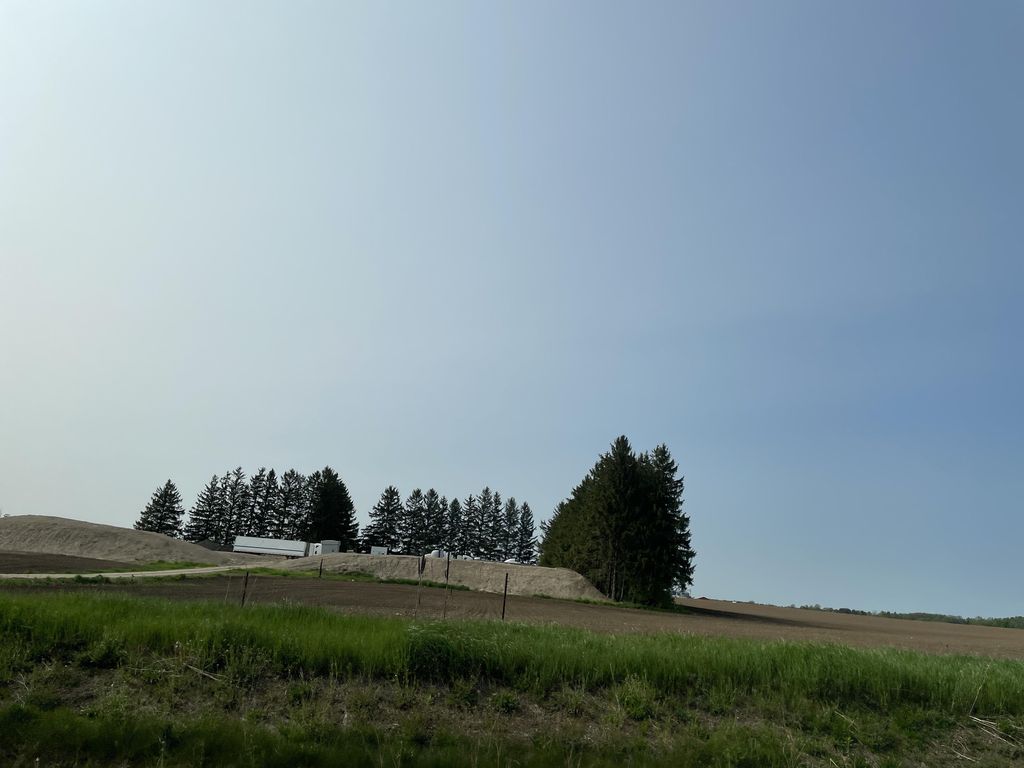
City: kitchener-waterloo